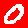
Digit: 0